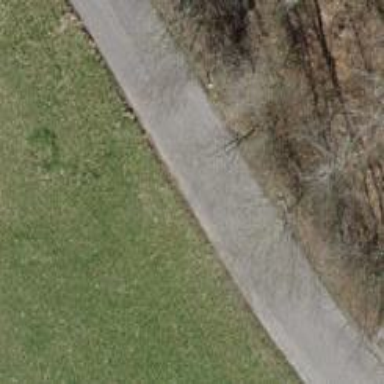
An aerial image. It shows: Unclassified road.